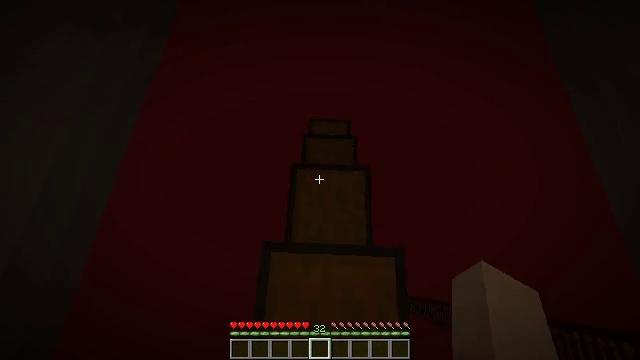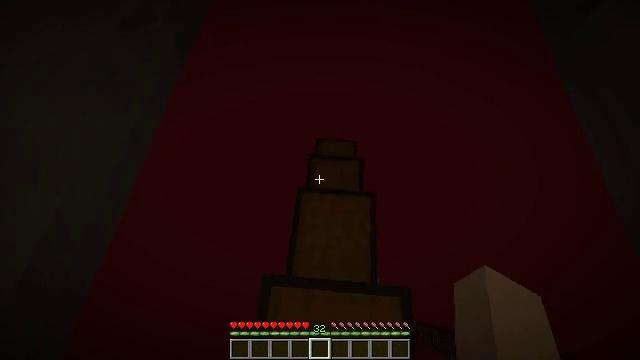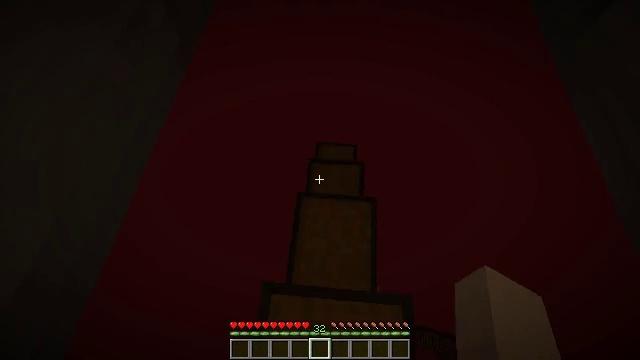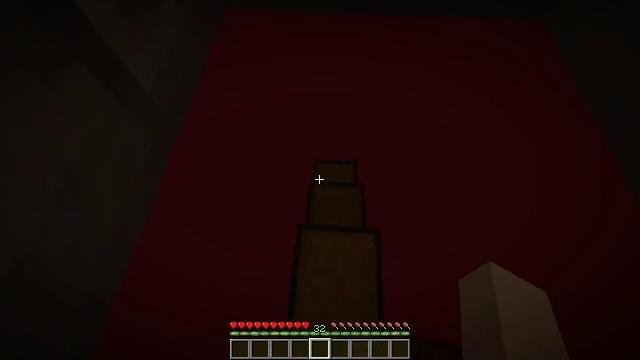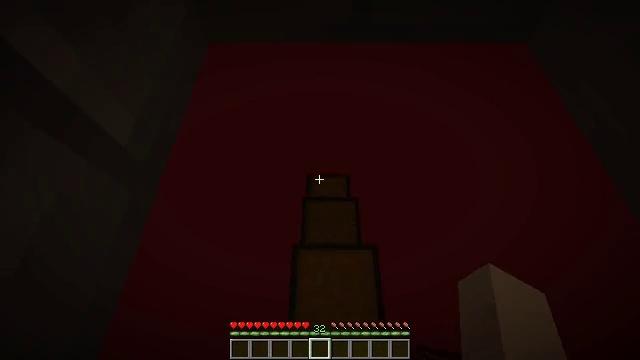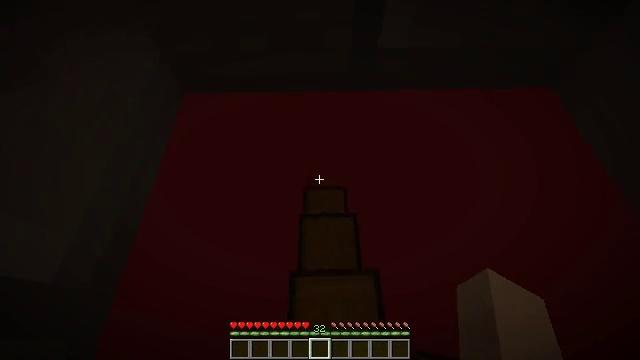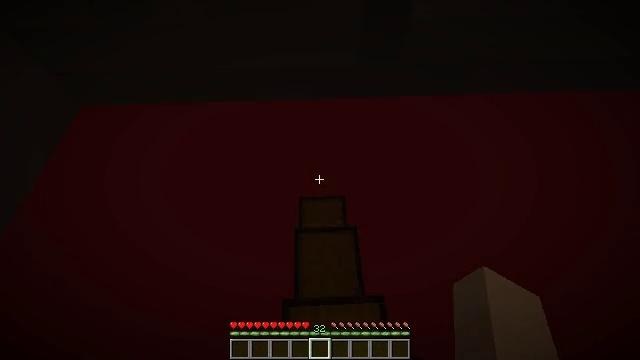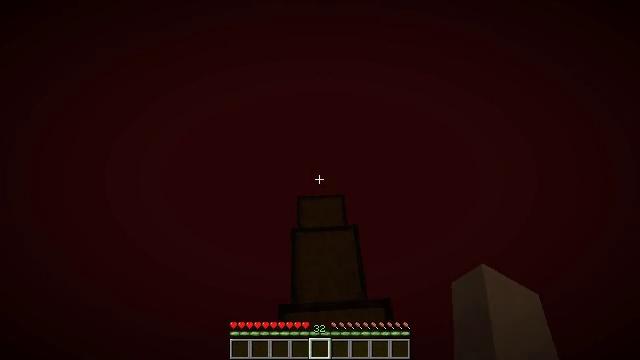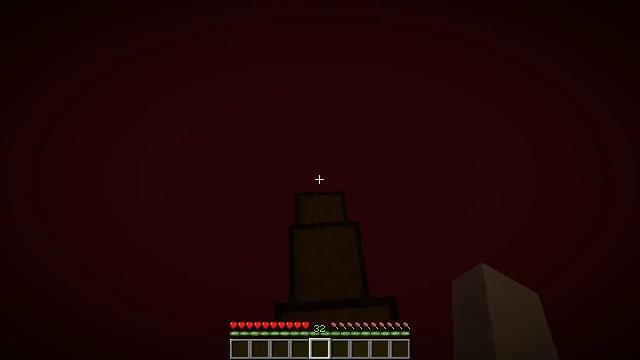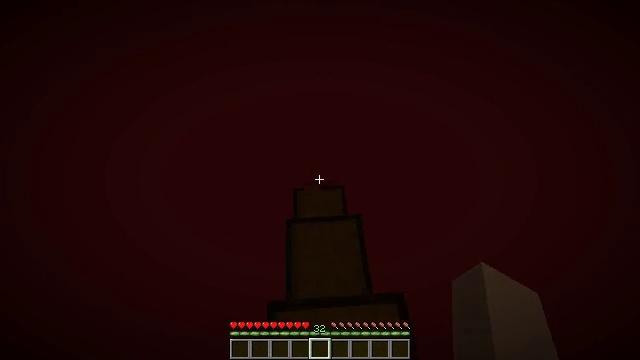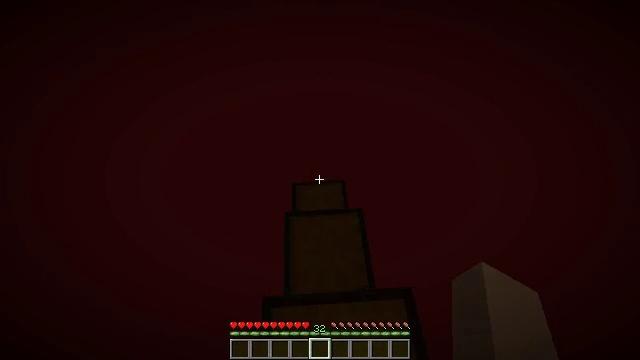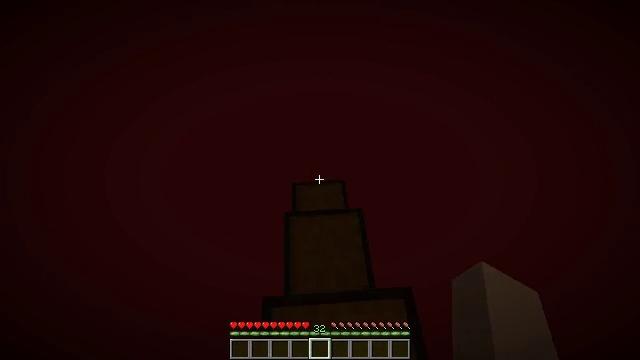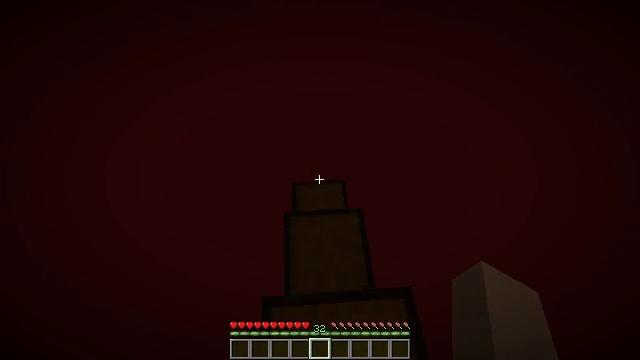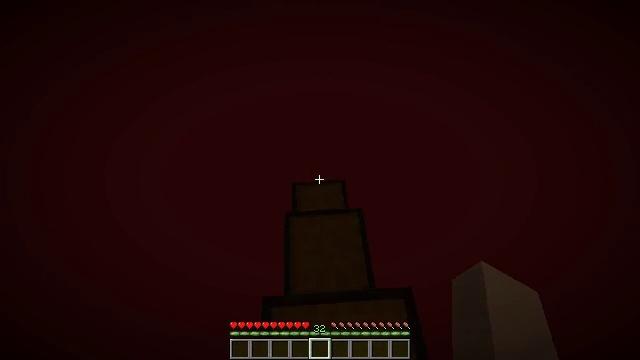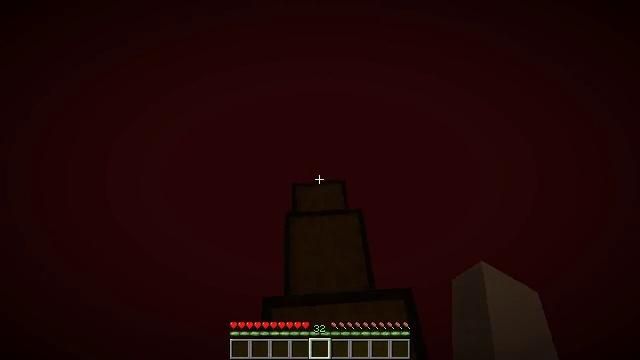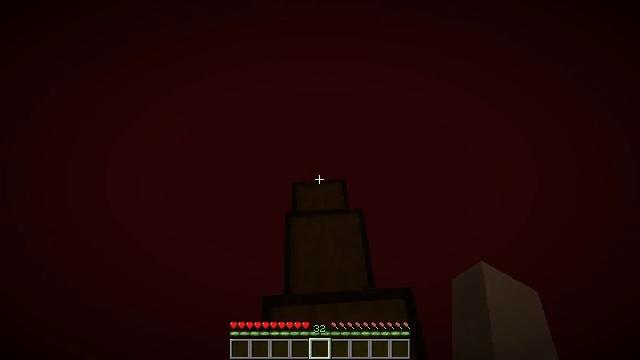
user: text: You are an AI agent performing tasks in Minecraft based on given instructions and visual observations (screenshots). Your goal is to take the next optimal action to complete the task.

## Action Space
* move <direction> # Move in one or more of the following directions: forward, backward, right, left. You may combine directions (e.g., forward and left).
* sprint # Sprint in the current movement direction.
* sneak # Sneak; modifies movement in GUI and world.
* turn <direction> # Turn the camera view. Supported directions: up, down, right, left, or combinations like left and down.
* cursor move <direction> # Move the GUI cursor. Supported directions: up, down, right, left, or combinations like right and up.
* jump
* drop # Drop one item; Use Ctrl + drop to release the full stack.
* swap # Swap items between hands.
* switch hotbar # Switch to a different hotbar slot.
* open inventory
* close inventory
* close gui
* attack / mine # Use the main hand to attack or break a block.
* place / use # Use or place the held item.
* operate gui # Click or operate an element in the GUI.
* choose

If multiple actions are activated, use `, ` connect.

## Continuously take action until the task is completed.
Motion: motion action
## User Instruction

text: Craft a gold ingot.
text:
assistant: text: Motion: move forward, turn left and up
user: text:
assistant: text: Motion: move forward
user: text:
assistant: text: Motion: move forward, turn up
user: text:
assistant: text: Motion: move forward, turn right and up
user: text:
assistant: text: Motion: move forward, turn right
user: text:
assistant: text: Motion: turn right
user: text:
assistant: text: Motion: no_op
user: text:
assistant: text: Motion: no_op
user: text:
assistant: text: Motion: no_op
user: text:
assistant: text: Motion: no_op
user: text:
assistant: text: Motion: no_op
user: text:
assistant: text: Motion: no_op
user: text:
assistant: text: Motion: no_op
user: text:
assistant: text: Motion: no_op
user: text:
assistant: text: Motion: no_op
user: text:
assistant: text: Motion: no_op
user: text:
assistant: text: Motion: no_op
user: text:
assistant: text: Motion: no_op
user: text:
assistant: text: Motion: no_op
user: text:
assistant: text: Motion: use / place
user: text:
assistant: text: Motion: use / place
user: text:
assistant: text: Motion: use / place
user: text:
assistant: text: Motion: use / place
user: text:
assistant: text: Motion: no_op
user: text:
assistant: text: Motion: open gui
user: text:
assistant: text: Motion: no_op
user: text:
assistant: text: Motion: no_op
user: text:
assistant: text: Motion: no_op
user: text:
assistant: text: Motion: no_op
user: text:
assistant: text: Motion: no_op